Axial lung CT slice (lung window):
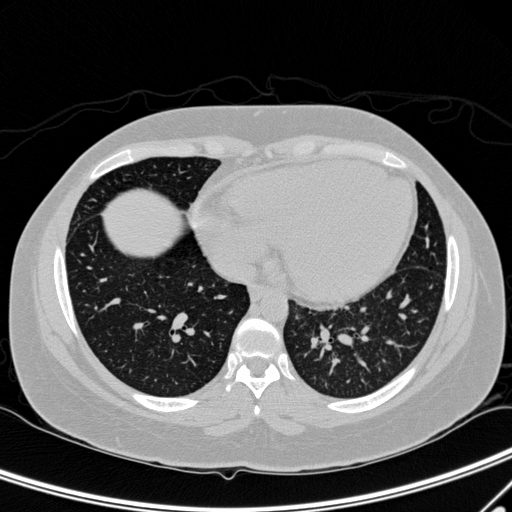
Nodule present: no